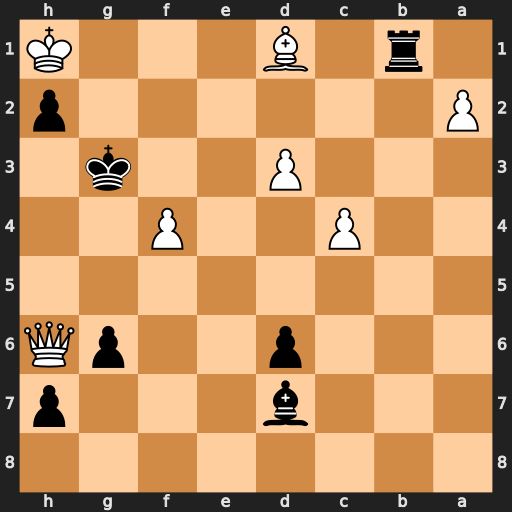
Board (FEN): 8/3b3p/3p2pQ/8/2P2P2/3P2k1/P6p/1r1B3K
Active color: b
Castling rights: -
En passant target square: -
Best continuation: Rxd1#